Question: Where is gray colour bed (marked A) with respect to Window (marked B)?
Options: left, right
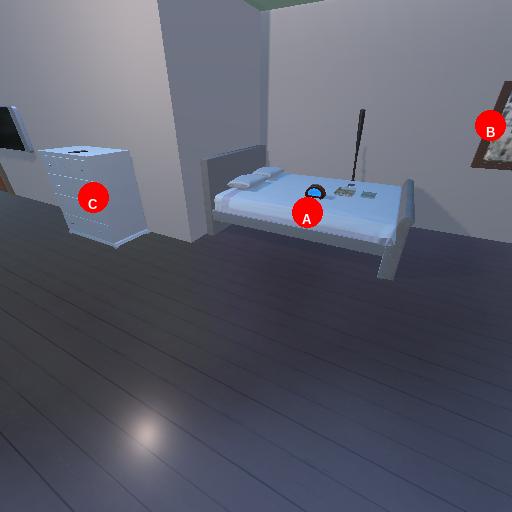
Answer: left